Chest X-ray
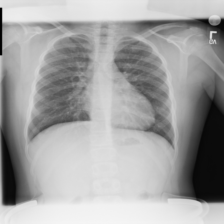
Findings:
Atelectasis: negative
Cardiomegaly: negative
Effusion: negative
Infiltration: negative
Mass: negative
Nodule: negative
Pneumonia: negative
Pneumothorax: negative
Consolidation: negative
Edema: negative
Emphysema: negative
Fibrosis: negative
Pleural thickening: negative
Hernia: negative